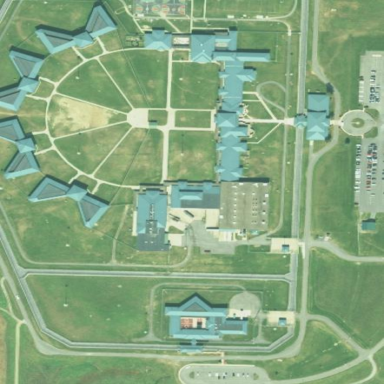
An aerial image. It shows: Prison facility surrounded by fence.